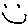
Label: smiley face